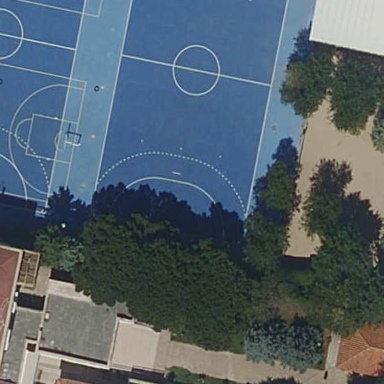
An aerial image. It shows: School.